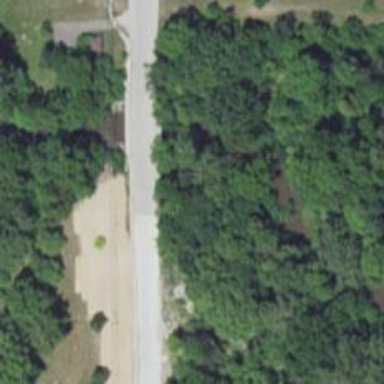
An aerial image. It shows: Residential road with bridge.